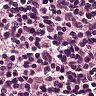
Metastatic tissue present: no